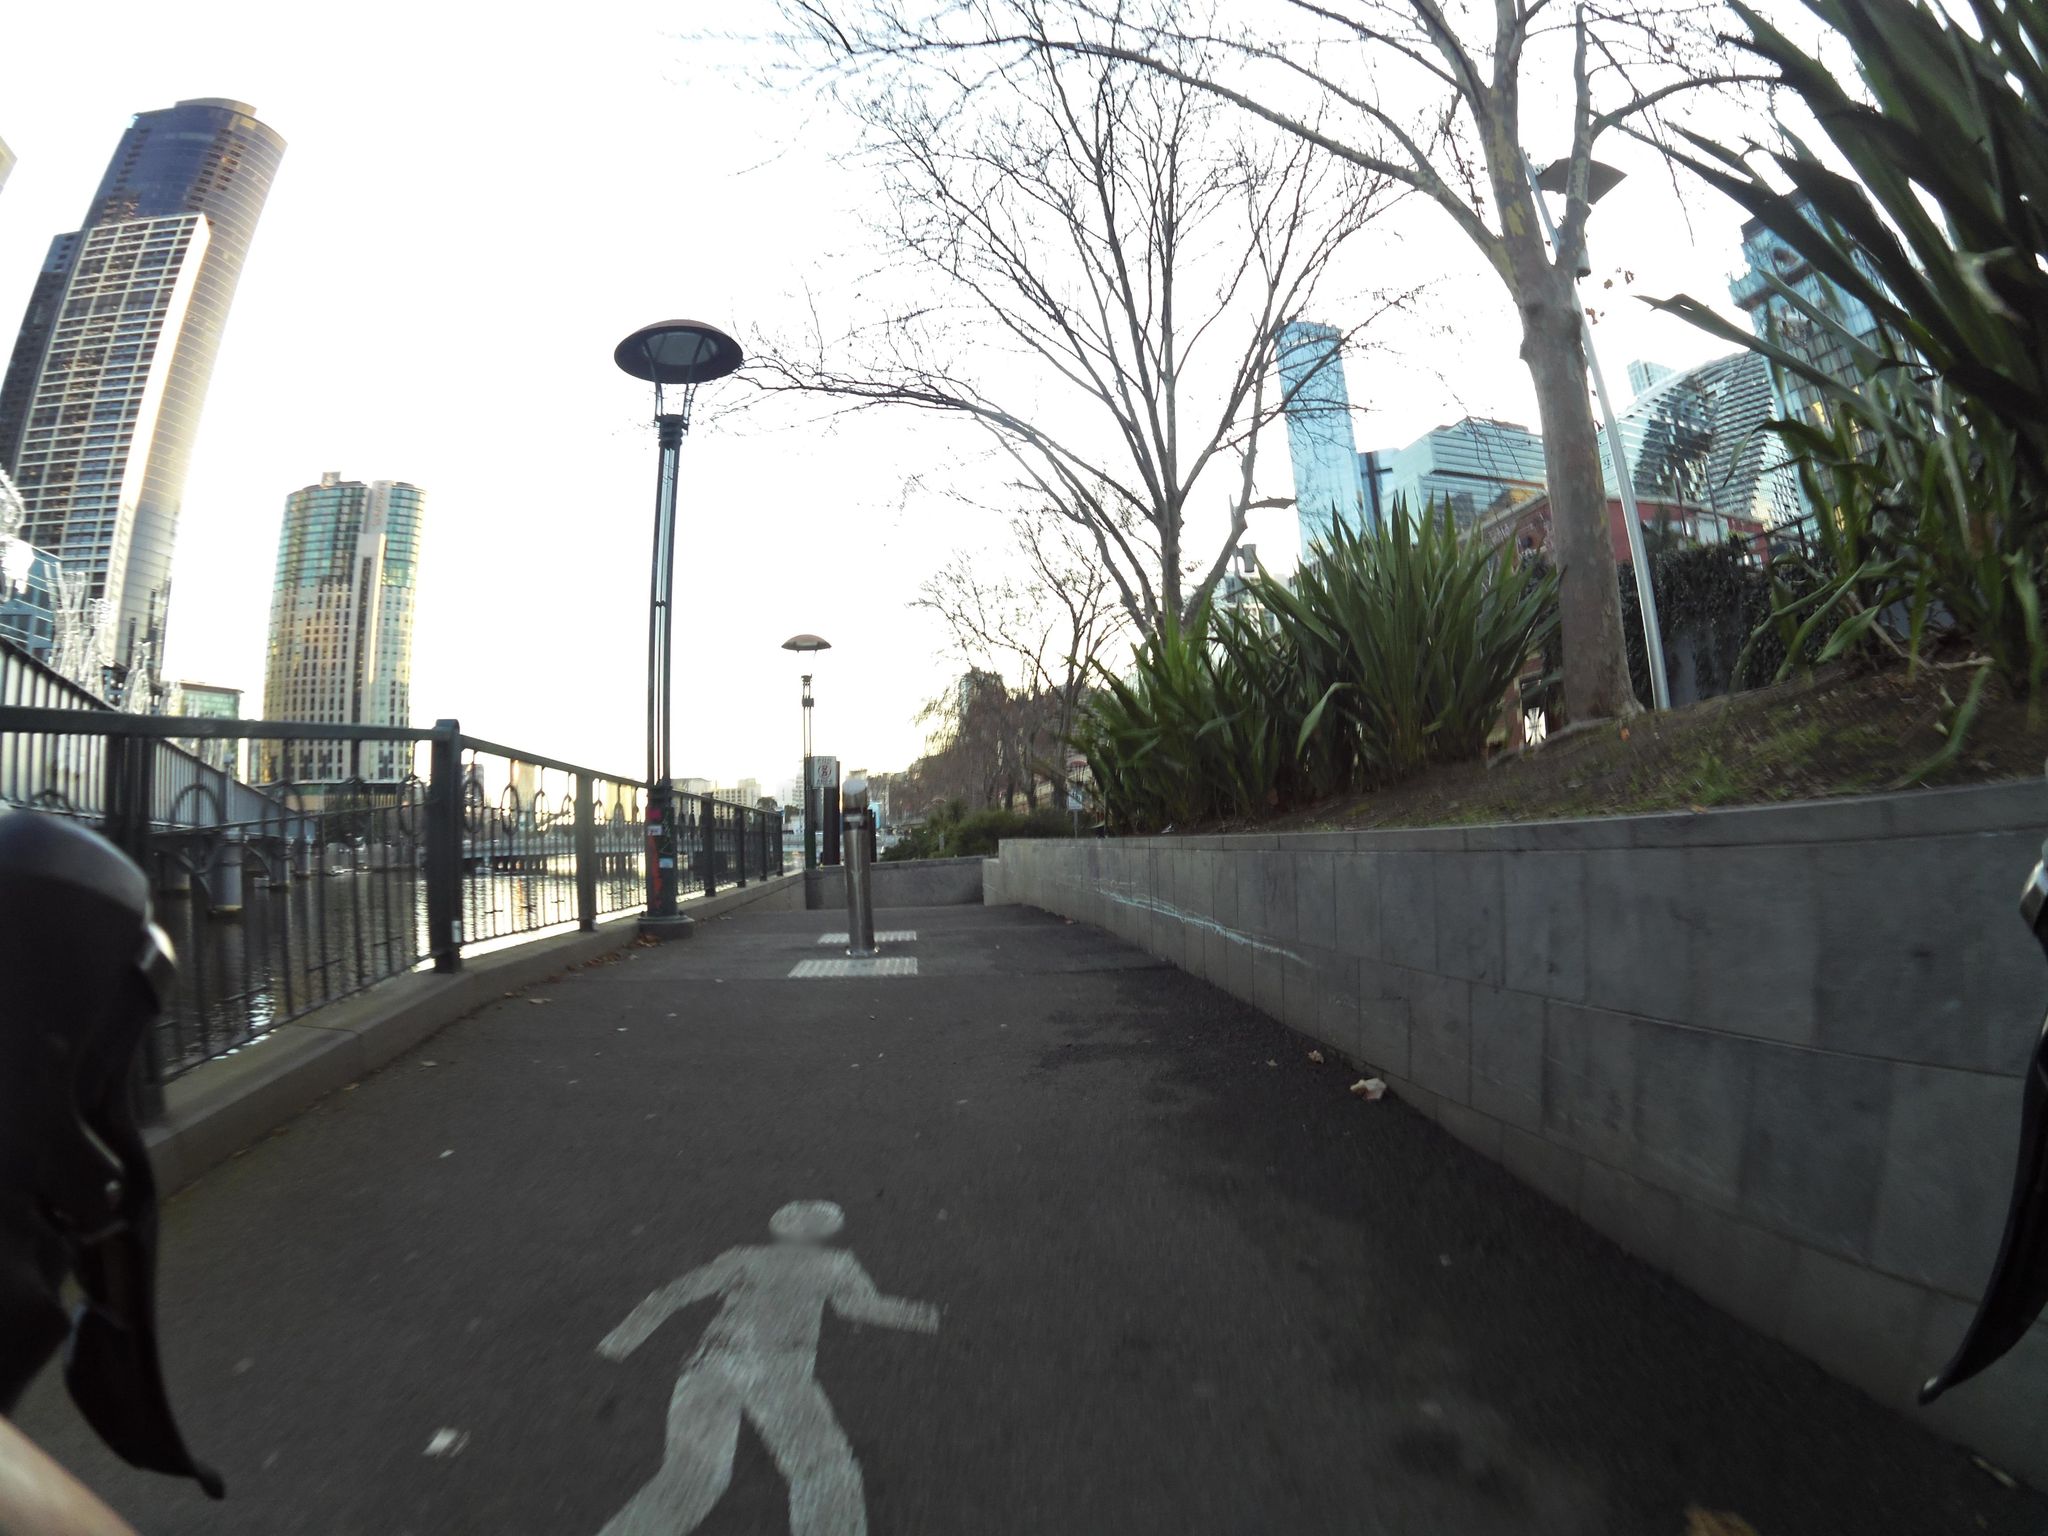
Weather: clear
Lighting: day
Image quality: good
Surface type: cycling surface
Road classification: cycleway, service
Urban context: urban centre
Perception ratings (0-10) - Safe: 8.74, Lively: 6.71, Beautiful: 8.27, Boring: 2.59, Depressing: 6.2, Wealthy: 8.78